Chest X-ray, AP view. Patient: 36 years old, sex M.
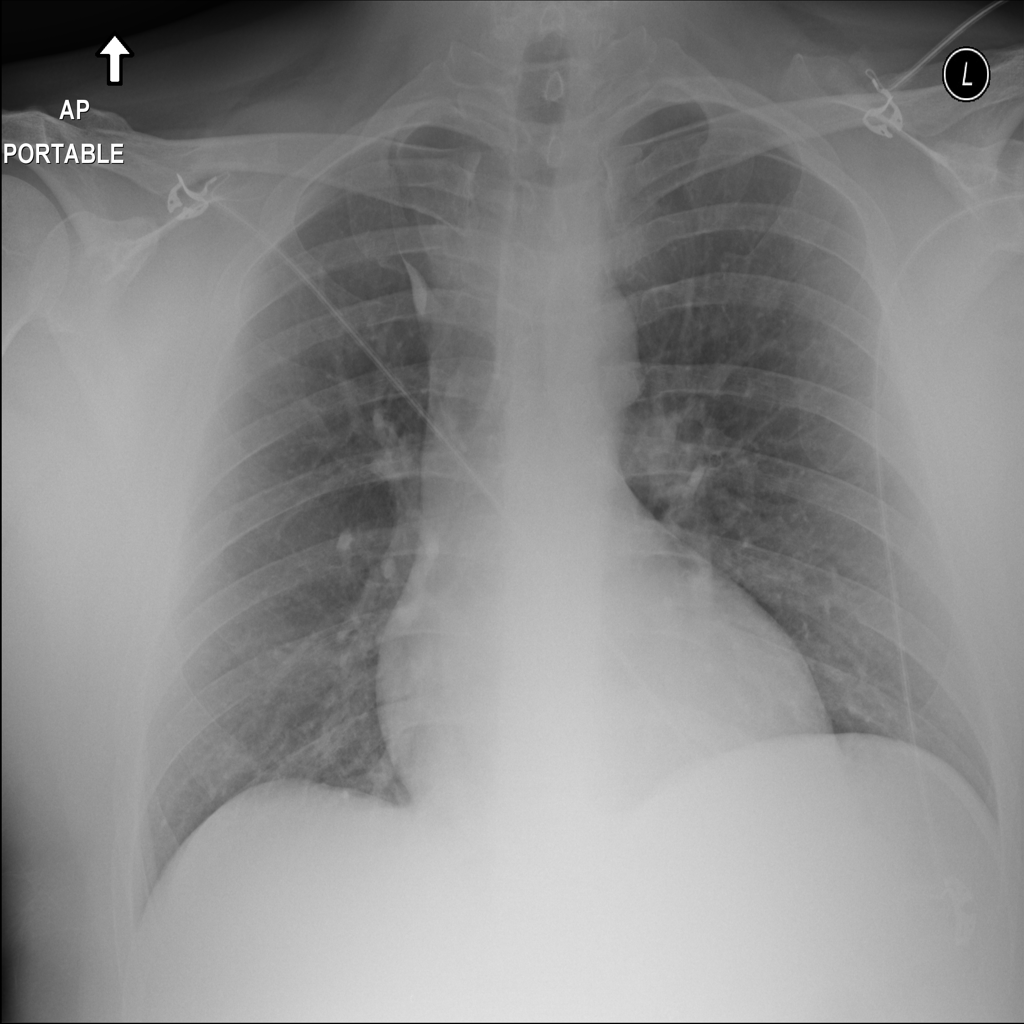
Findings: No Finding